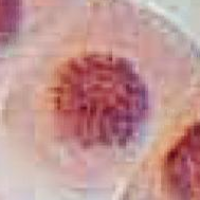
Label: prophase